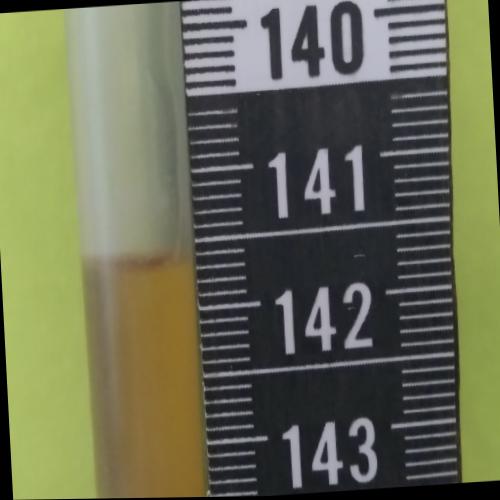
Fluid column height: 141.6 cm